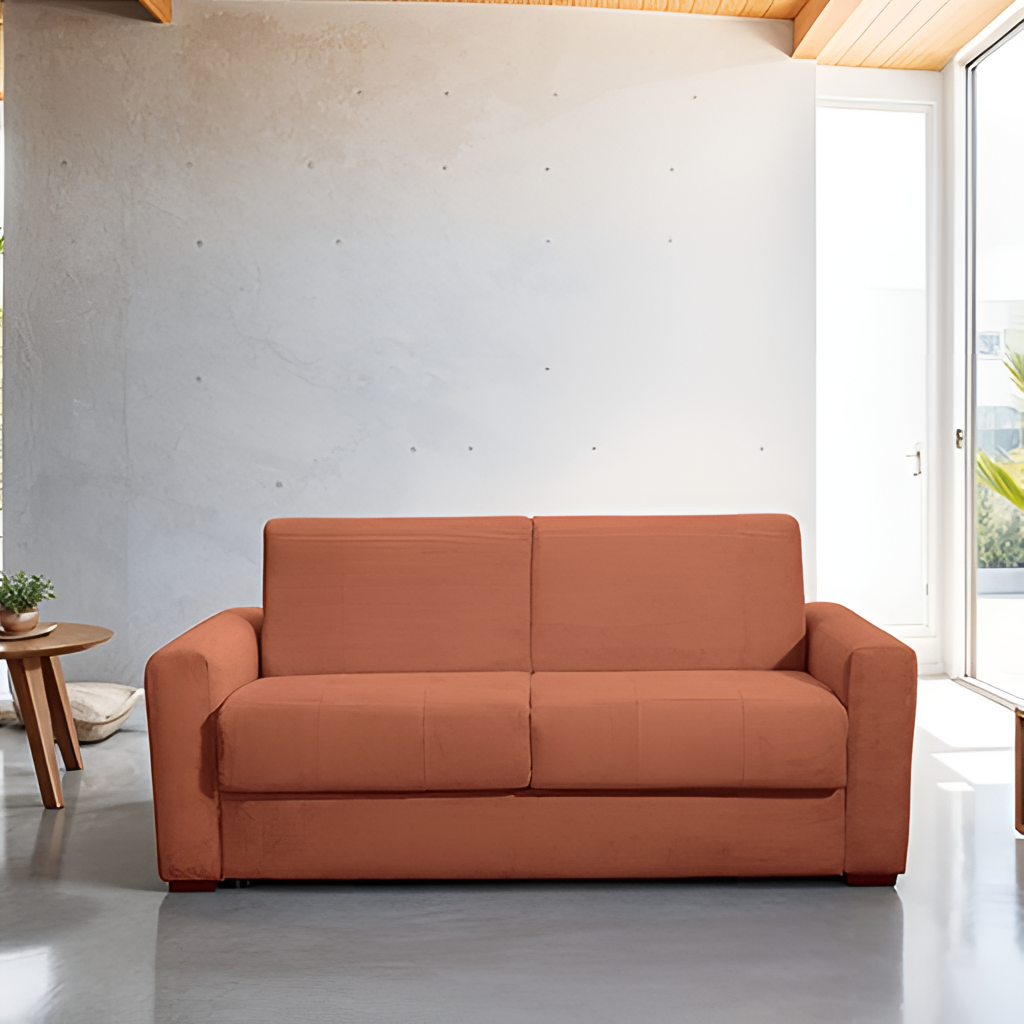
fabric sofa, living room, modern, gray concrete flooring, with smooth pattern, gray paint wallpaper, with solid pattern